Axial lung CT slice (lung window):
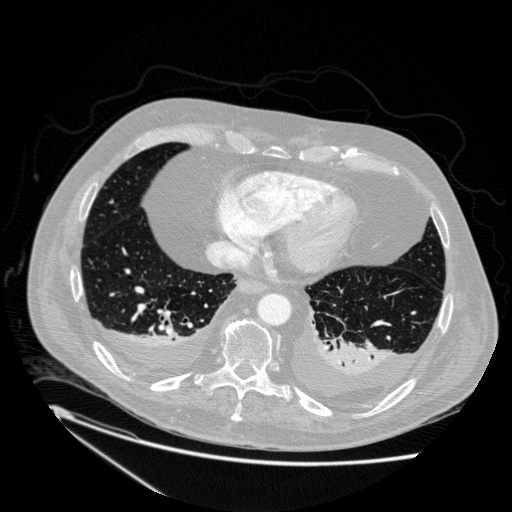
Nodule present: no